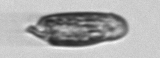
Label: Katodinium_or_Torodinium